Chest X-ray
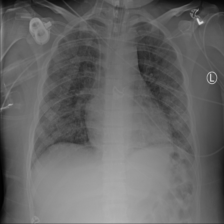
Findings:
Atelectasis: negative
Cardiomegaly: negative
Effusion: negative
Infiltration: negative
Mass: negative
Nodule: negative
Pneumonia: negative
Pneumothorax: negative
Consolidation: positive
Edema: negative
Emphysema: negative
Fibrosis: negative
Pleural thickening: negative
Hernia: negative